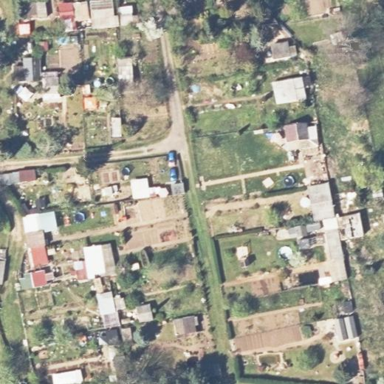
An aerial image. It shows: Allotments area.